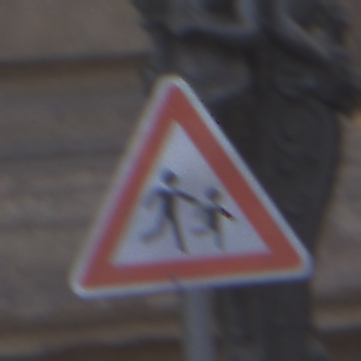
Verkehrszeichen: KinderLinks
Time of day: SunriseSunset
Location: Outdoor (Urban)
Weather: PartlyCloudy
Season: NotSpecified
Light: Natural